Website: slack
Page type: billing-address
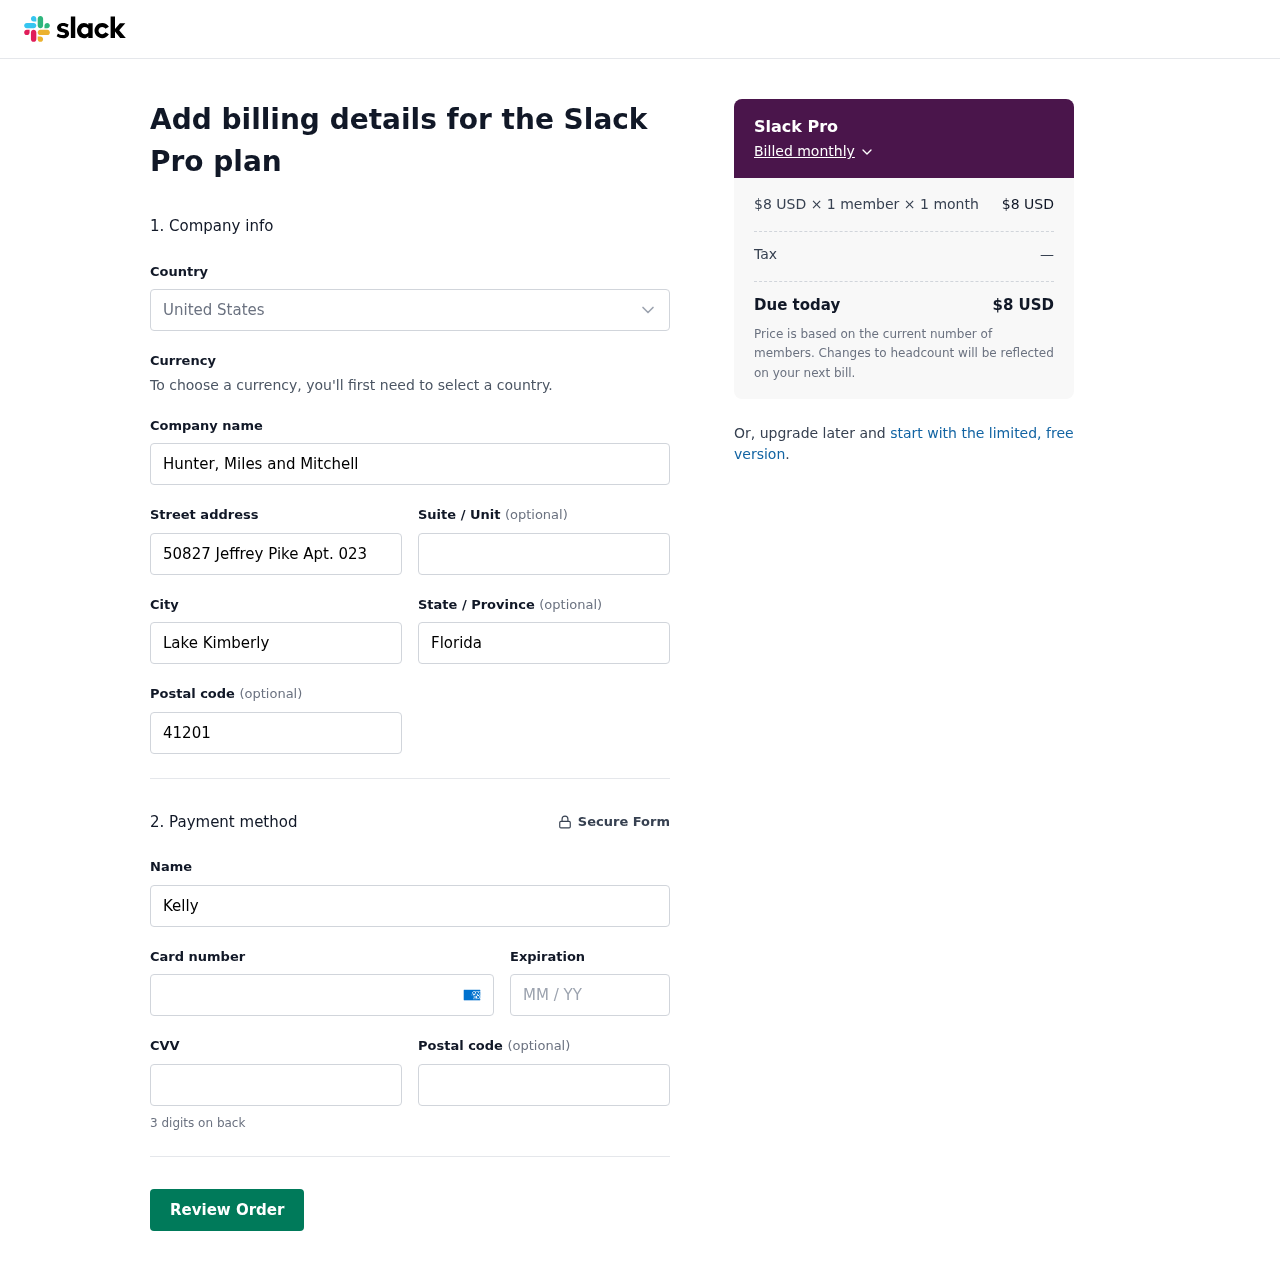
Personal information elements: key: PII_CARD_CVV
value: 5318
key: PII_CARD_EXPIRY
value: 10/28
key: PII_CARD_NUMBER
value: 3449 6167 5694 382
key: PII_CITY
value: Lake Kimberly
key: PII_COMPANY
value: Hunter, Miles and Mitchell
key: PII_COUNTRY
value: United States
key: PII_FULLNAME
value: Kelly Oliver
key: PII_POSTCODE
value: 41201
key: PII_STATE
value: Florida
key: PII_STREET
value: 50827 Jeffrey Pike Apt. 023
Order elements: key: ORDER_PLAN_PRICE
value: $8 USD
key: ORDER_NUM_MEMBERS
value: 1 member
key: ORDER_NUM_MONTHS
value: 1 month
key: ORDER_SUBTOTAL
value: $8 USD
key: ORDER_TAX
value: —
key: ORDER_TOTAL
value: $8 USD